Field crop: maize
Growth stage: 2
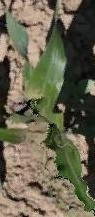
Species: maize